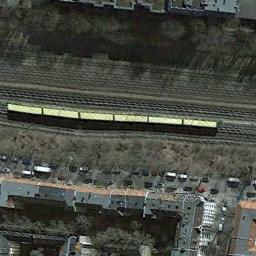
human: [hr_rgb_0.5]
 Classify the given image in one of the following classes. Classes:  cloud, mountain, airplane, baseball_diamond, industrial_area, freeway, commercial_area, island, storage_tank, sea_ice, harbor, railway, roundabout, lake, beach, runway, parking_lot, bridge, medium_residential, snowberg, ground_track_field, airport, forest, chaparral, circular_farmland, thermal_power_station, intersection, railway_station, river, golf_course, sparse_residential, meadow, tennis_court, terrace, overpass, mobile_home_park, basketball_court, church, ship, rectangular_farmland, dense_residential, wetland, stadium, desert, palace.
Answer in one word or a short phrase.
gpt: railway